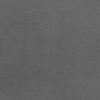
Label: dusty